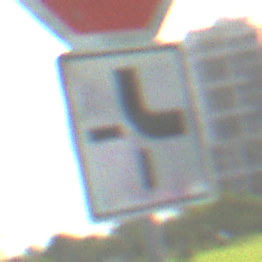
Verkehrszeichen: VerlaufVorfahrtsstrasse4
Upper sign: Stop
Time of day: MorningAfternoon
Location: Outdoor (Suburban)
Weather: PartlyCloudy
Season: NotSpecified
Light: Natural